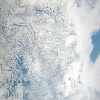
Label: cloud